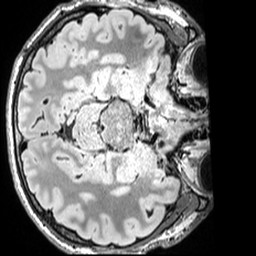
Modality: FLAIR
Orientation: axial
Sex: male